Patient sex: F
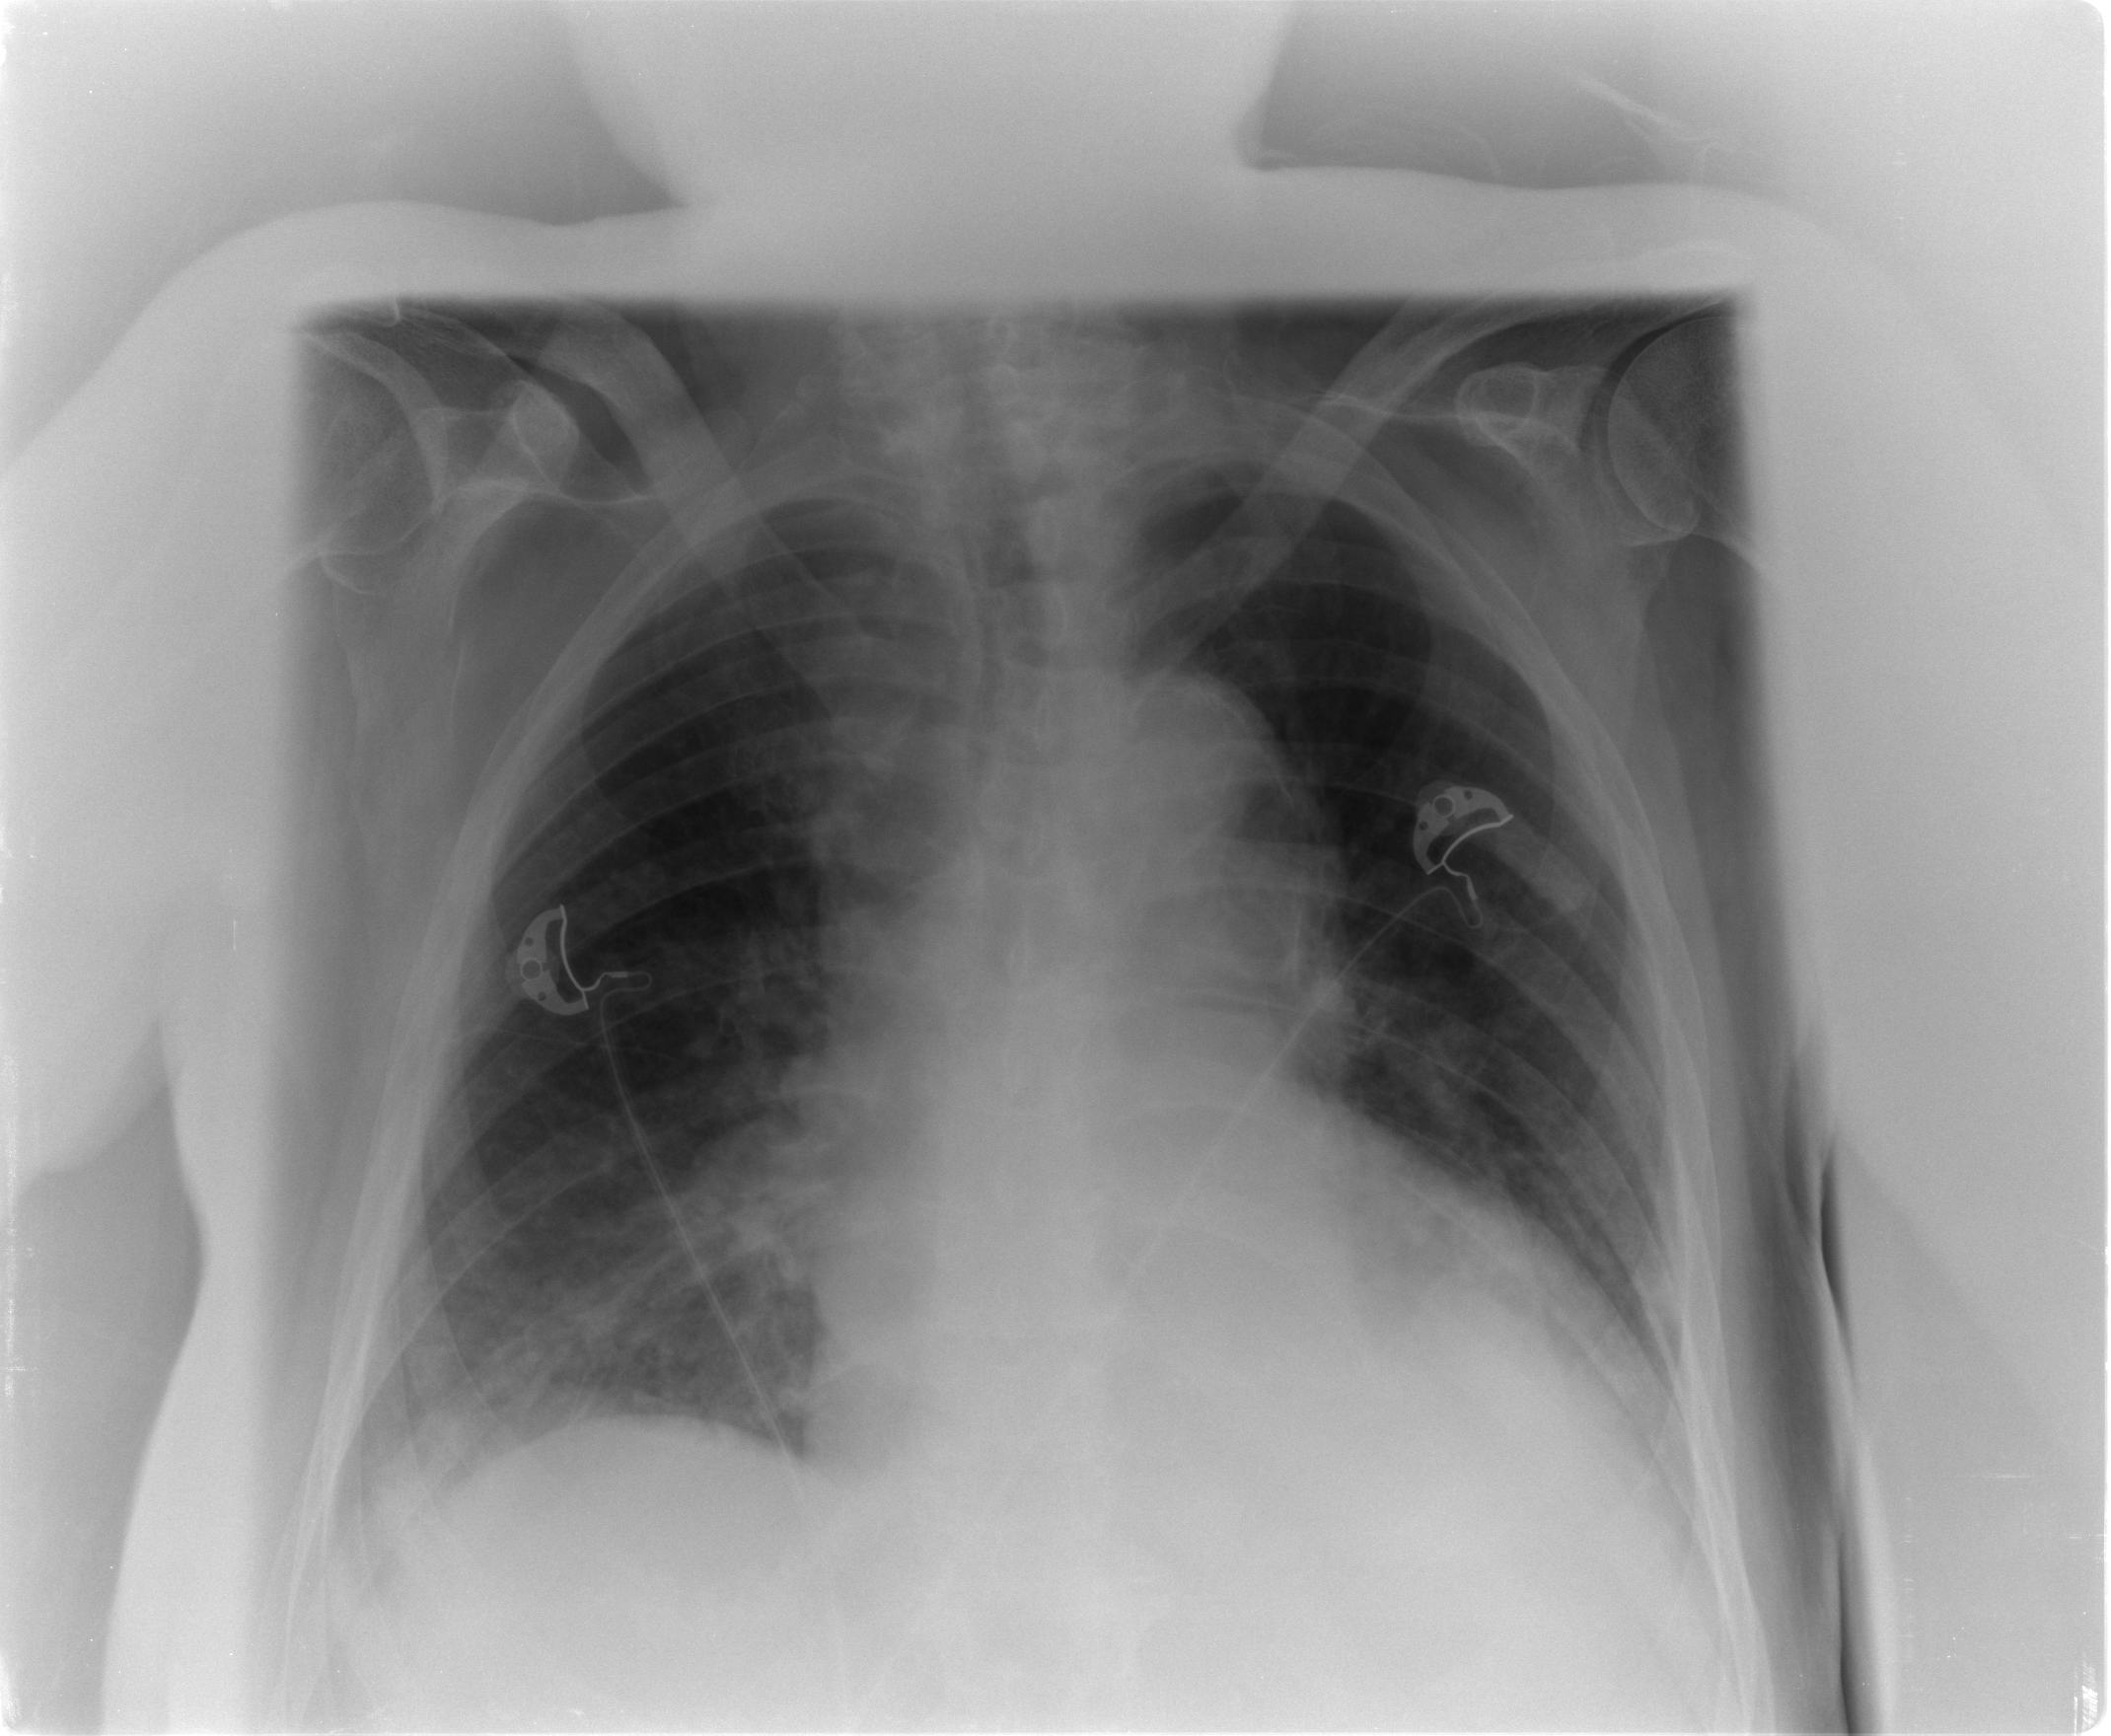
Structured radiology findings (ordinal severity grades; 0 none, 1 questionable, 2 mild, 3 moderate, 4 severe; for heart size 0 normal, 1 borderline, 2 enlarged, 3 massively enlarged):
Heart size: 2
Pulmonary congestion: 2
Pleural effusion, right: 0
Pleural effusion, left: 0
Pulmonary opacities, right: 3
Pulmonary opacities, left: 0
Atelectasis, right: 2
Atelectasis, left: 0